Question: So i have thi simple xaml:
'''
<TextBox Grid.Row="0" Grid.Column="1" Margin="10,14,10,5" BorderBrush="Magenta" BorderThickness="1" >
<TextBox.Text >
<Binding Path="Name" NotifyOnTargetUpdated="True" UpdateSourceTrigger="PropertyChanged" >
<Binding.ValidationRules>
<DataErrorValidationRule ValidatesOnTargetUpdated="False" />
</Binding.ValidationRules>
</Binding>
</TextBox.Text>
</TextBox>
<Border Grid.Row="1" Grid.Column="1" BorderThickness="1" BorderBrush="Lime" Margin="10, 0, 10, 0">
<DockPanel Margin="0" >
<Button Margin="0, 0, 5, 0" Width="100" Content="First" />
<Button DockPanel.Dock="Right" Width="100" Content="Second" />
</DockPanel>
</Border>
'''
It looks so:

I would like to place buttons such a way that First button was left-aligned and secoond button was right-aligned. but as you can see there is a space between second button and right side of border. How could i kill off this space? Thank in advance!
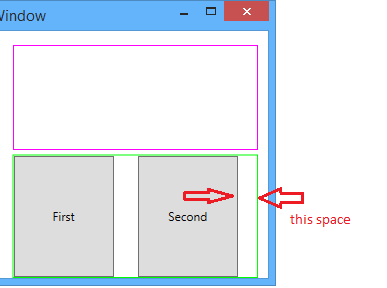
Answer: It's because 'LastChildFill' (of the 'DockPanel') is true by default causing that behavior.
You can set it to false to solve the problem:
'''
<DockPanel Margin="0" LastChildFill="False">
<Button Margin="0, 0, 5, 0" Width="100" Content="First" />
<Button DockPanel.Dock="Right" Width="100" Content="Second" />
</DockPanel>
'''